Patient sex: F
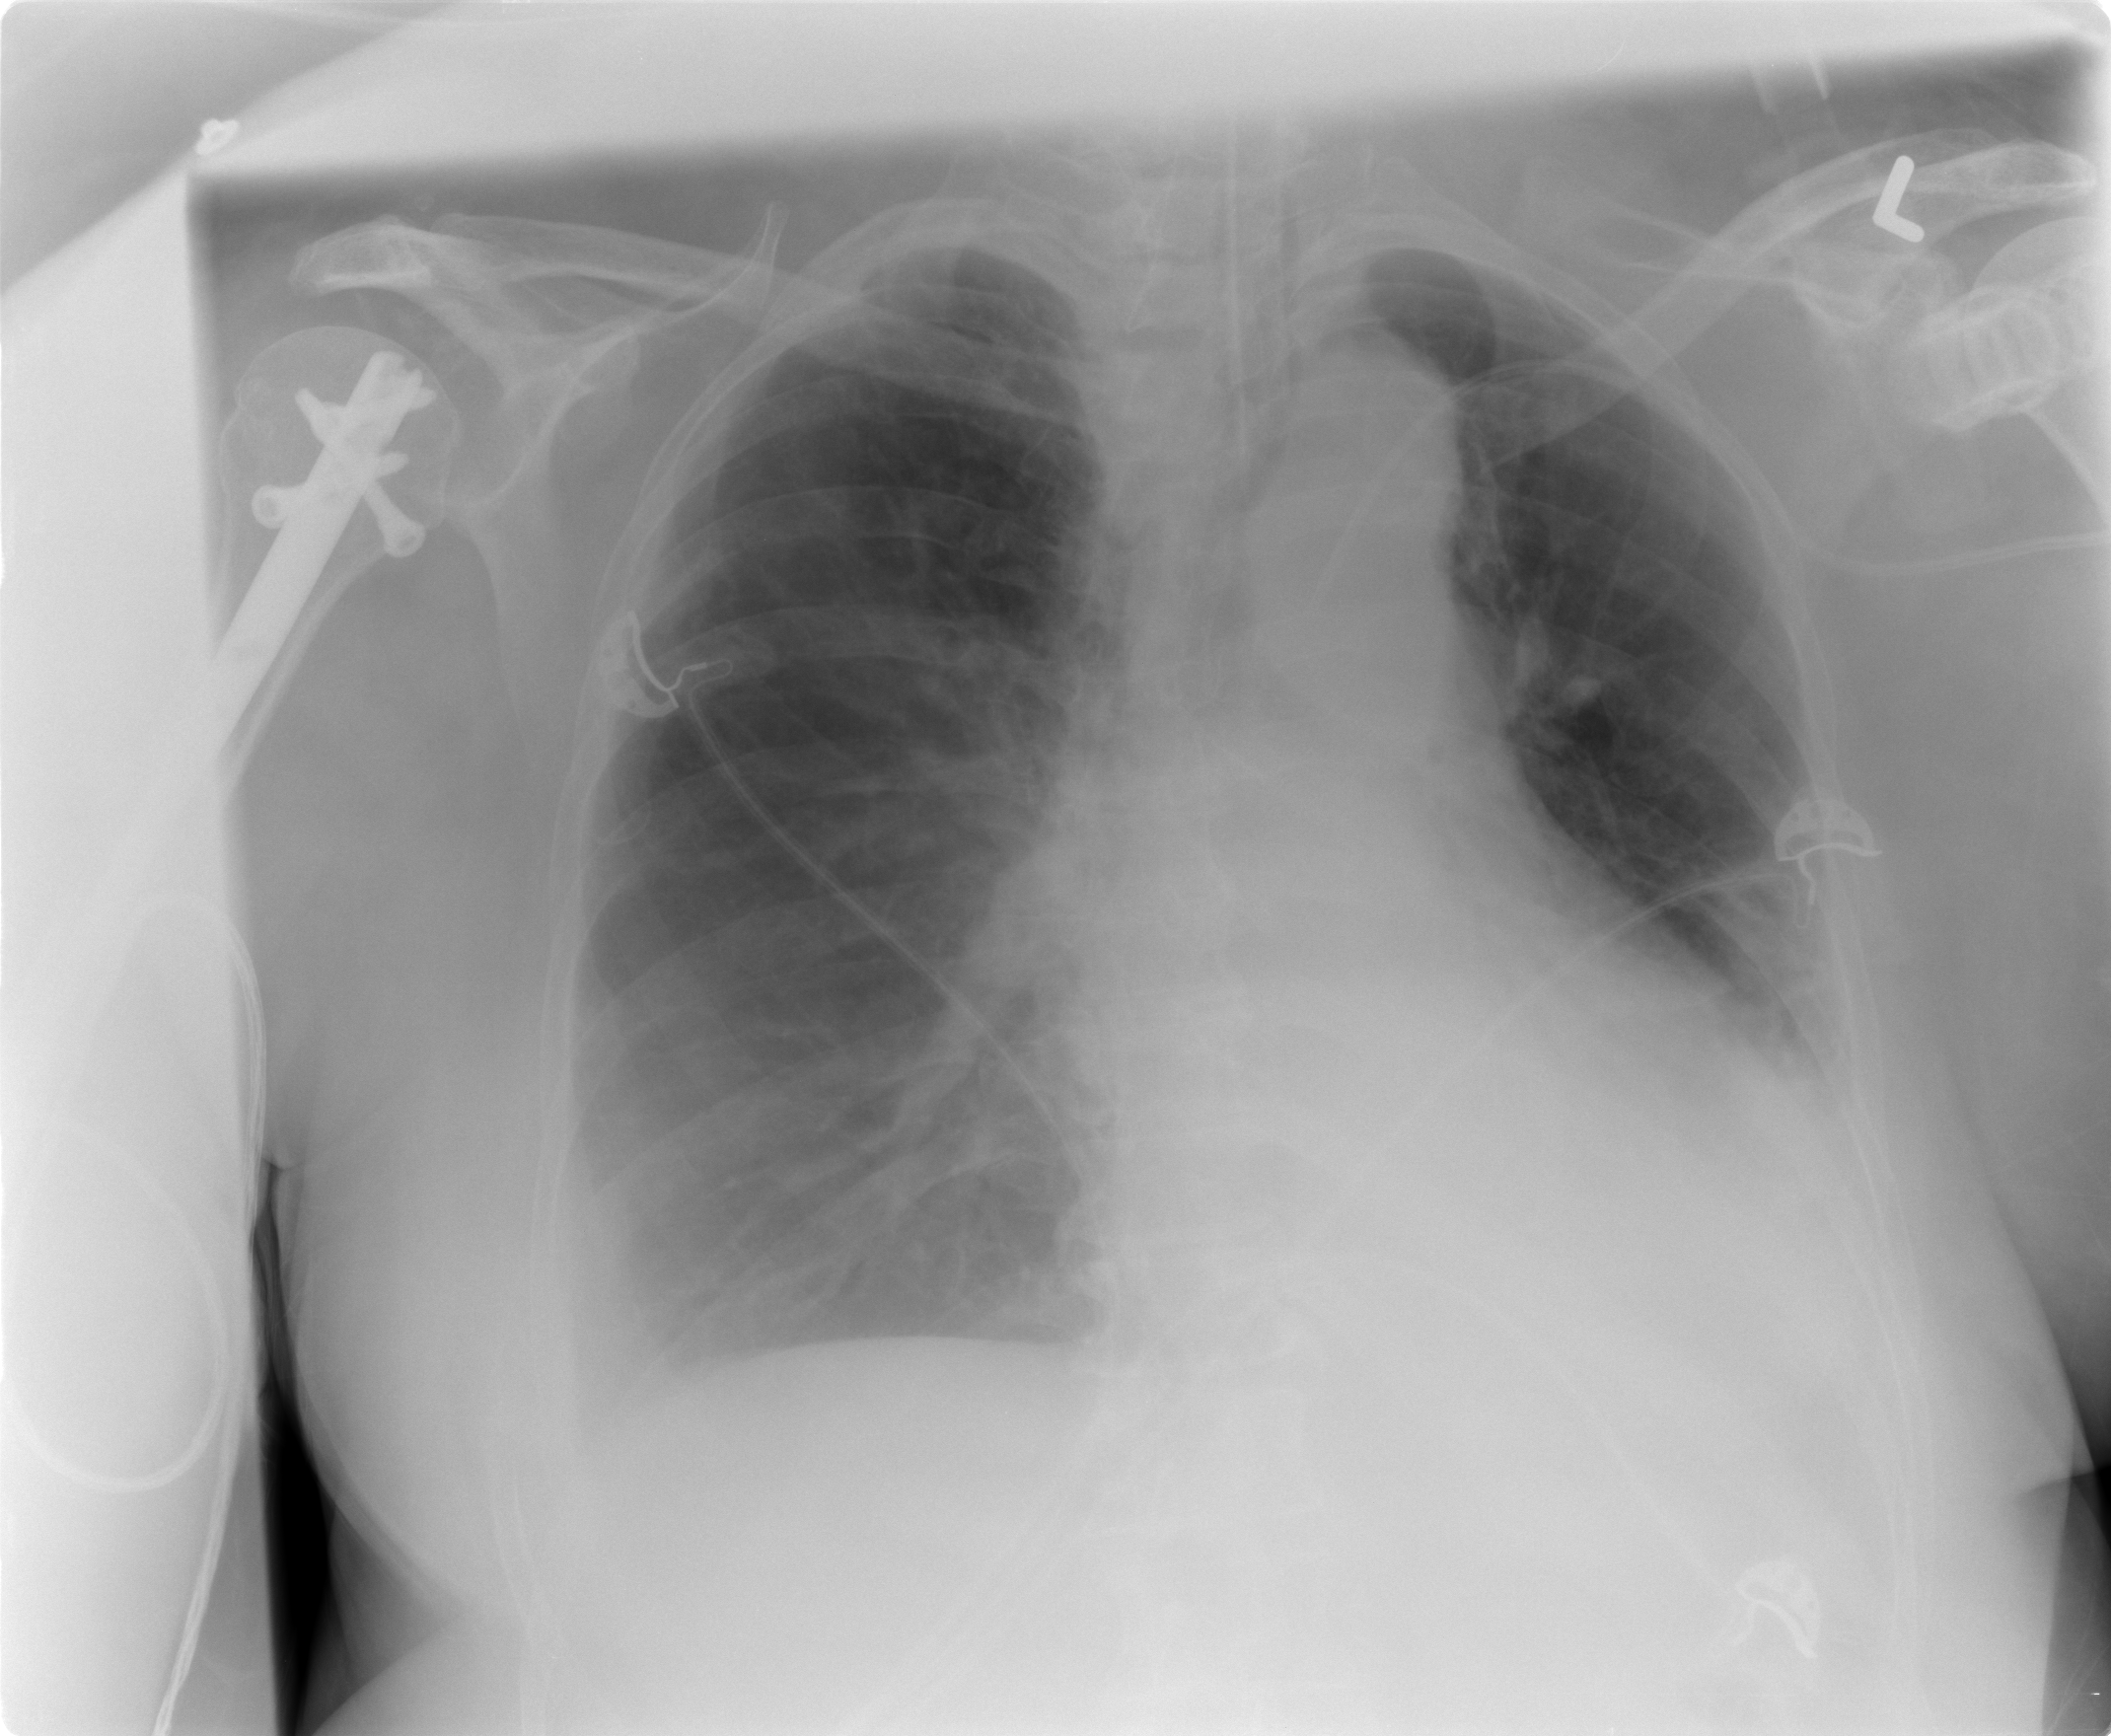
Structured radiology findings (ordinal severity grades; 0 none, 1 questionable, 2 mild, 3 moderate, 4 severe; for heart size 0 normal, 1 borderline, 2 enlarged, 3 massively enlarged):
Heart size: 0
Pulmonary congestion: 0
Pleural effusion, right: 2
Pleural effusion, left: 0
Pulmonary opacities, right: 0
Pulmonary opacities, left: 0
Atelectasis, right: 2
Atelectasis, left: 0